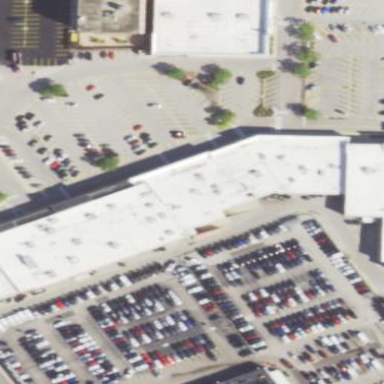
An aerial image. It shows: Retail building.